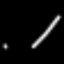
Label: line